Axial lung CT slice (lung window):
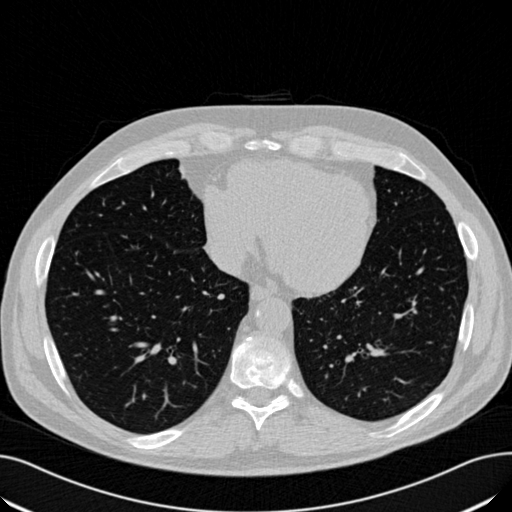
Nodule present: no